如图，在扇形$AOB$中，$\angle AOB = 30^\circ$，$OA = 2\sqrt{3}$，点$C$在$OB$上，且$OC = AC$．延长$CB$到$D$，使$CD = CA$．以$CA$，$CD$为邻边作平行四边形$ACDE$，则图中阴影部分的面积为\underline{\quad\quad}（结果保留$\pi$）．

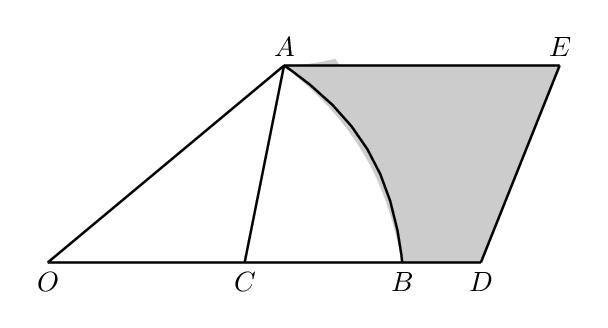
【解答】
\vspace{0.5cm}
\noindent\textbf{【答案】$3\sqrt{3} - \pi$}

\vspace{0.5cm}
\noindent\textbf{【分析】本题考查扇形面积公式，平行四边形性质，含$30^\circ$三角形的性质，正确将阴影面积进行组合是解决问题的关键．由题意，利用$S_{\text{阴影}} = S_{\triangle AOC} + S_{\square ACDE} - S_{\text{扇形}OAB}$计算即可．}

\vspace{0.5cm}
\noindent\textbf{【详解】解：过$A$作$AH \perp OD$于$H$，}

\noindent\textbf{$\because \angle AOB = 30^\circ$，$OA = 2\sqrt{3}$，}
\noindent\textbf{$\therefore AH = \dfrac{1}{2}OA = \sqrt{3}$，}
\noindent\textbf{$\because OC = AC$，}
\noindent\textbf{$\therefore \angle OAC = \angle AOB = 30^\circ$，}
\noindent\textbf{$\therefore \angle ACB = 30^\circ + 30^\circ = 60^\circ$，}
\noindent\textbf{$\therefore \angle CAH = 30^\circ$，}
\noindent\textbf{$\therefore AC = 2CH$，}
\noindent\textbf{设$CH$长度为$x$，则$AC = 2x$，在$\triangle ACH$中，由勾股定理得：}
\noindent\textbf{$x^2 + (\sqrt{3})^2 = (2x)^2$}
\noindent\textbf{解得：$x = \pm 1$，}
\noindent\textbf{$\because x > 0$，}
\noindent\textbf{$\therefore x = 1$，}
\noindent\textbf{则$CH = 1$，$AC = 2$，}
\noindent\textbf{$\therefore CD = CA = OC = 2$，}
\noindent\textbf{$\therefore S_{\text{阴影}} = S_{\triangle AOC} + S_{\square ACDE} - S_{\text{扇形}OAB}$}
\noindent\textbf{$= \dfrac{1}{2} \times 2 \times \sqrt{3} + 2 \times \sqrt{3} - \dfrac{30 \times \pi \times (2\sqrt{3})^2}{360}$}
\noindent\textbf{$= \sqrt{3} + 2\sqrt{3} - \pi$}
\noindent\textbf{$= 3\sqrt{3} - \pi$．}
\noindent\textbf{故答案为：$3\sqrt{3} - \pi$．}
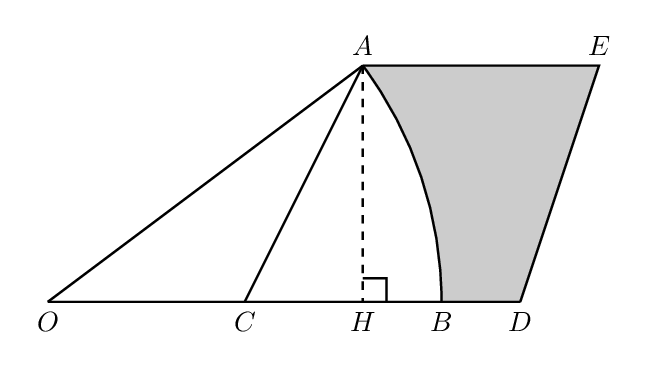